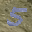
Label: 5